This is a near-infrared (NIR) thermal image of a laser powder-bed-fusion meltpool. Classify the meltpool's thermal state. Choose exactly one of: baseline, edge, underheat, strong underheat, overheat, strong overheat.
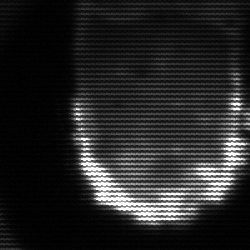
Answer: baseline